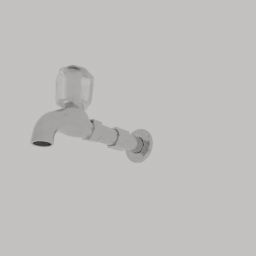
Label: appliances